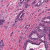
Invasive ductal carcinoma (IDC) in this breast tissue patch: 0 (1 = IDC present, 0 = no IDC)